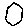
Label: hexagon